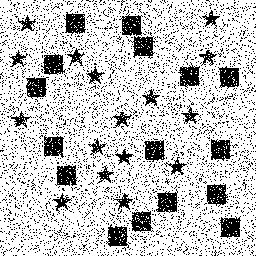
Squares: 16
Triangles: 0
Stars: 16
Total shapes: 32